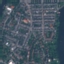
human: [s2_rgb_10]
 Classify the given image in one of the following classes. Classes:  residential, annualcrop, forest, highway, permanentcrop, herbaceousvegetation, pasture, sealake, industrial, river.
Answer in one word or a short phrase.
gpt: Residential